Question: Where is the different if I put my custom classes for the interface storyboard at the WatchKit or the WatchKist extension. (By example myInterfaceController)

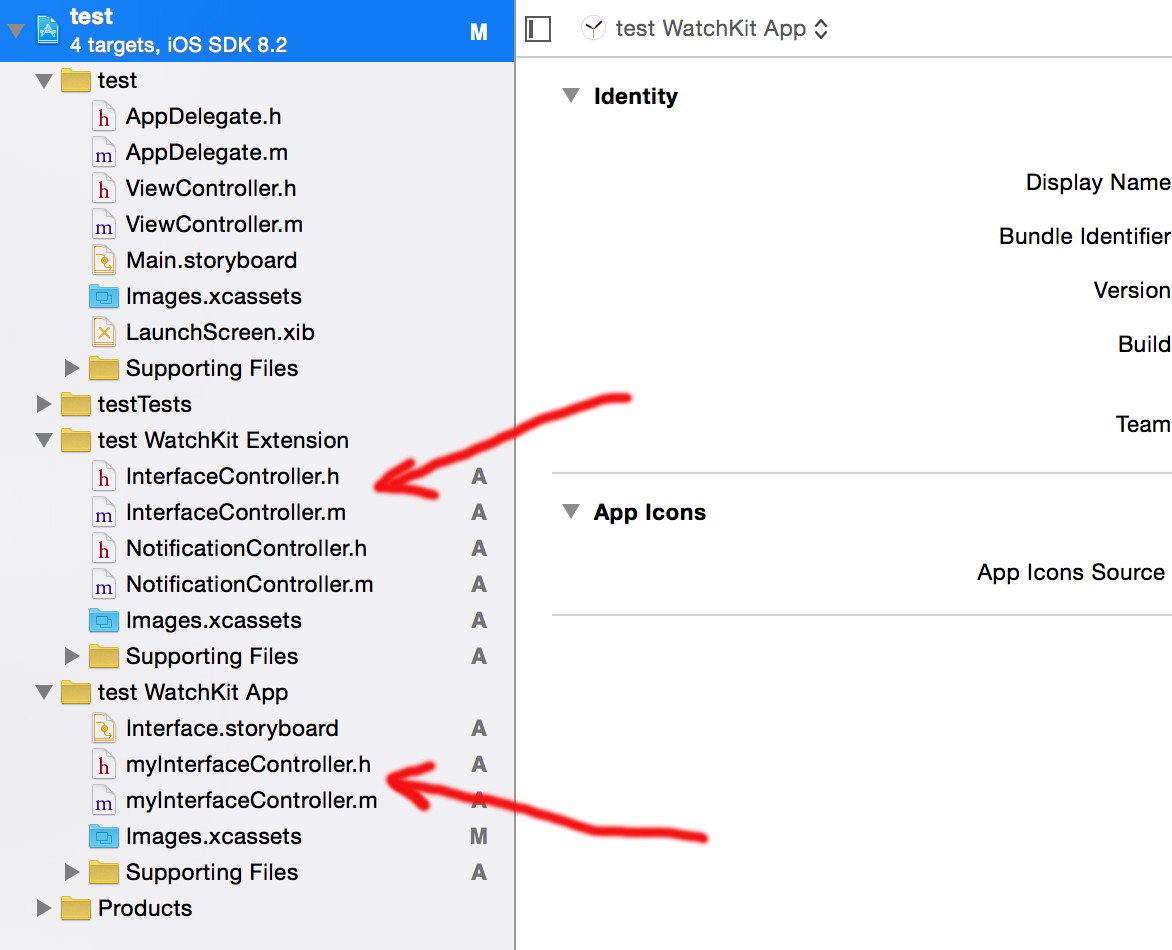
Answer: You should only have WKInterfaceController classes in your WatchKit extension target. You will not be allowed to have any code in your WatchKit app. The folder that the files are doesn't really matter, what matters is what target they are in. Make sure all WKInterfaceController classes are in the WatchKit extension target.